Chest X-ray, AP view. Patient: 57 years old, sex M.
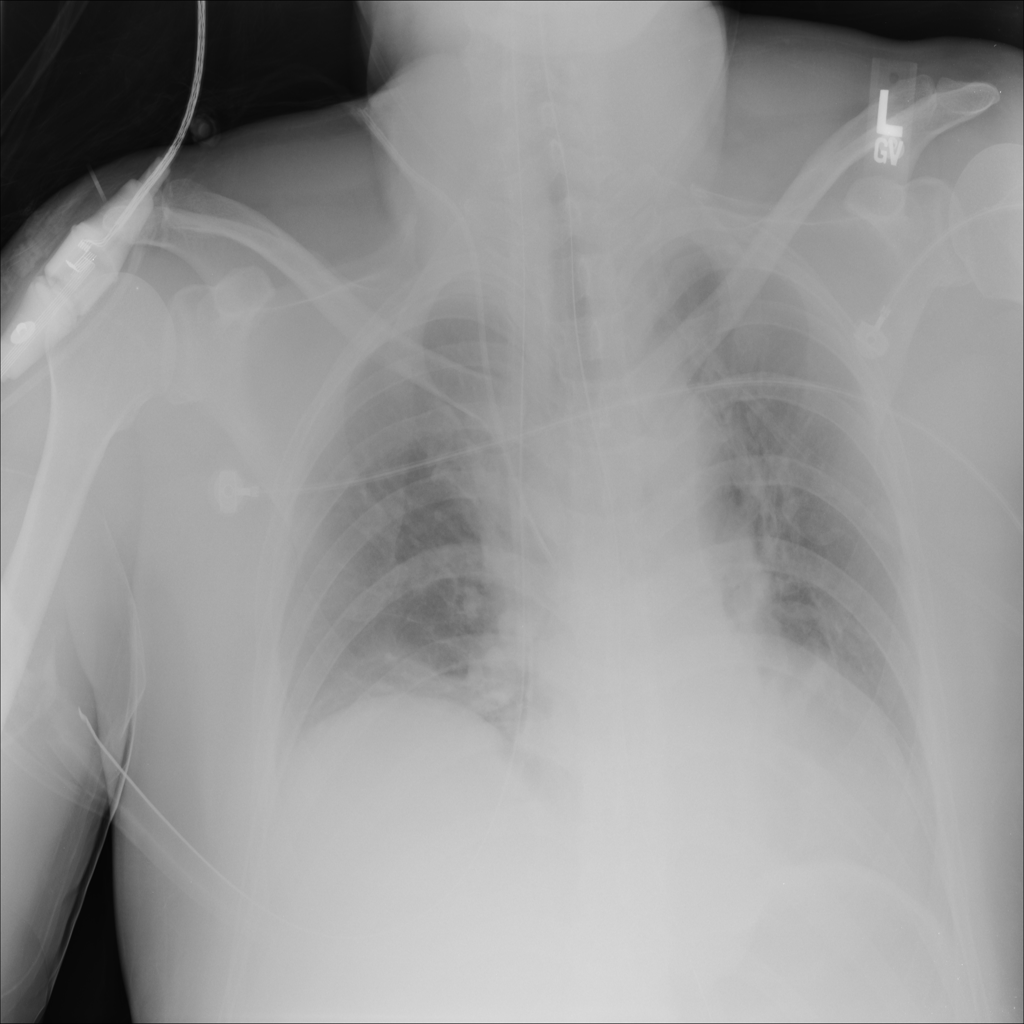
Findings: No Finding